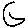
Label: moon